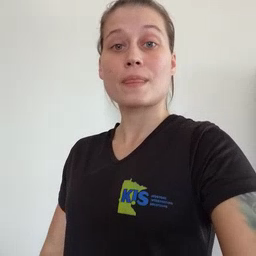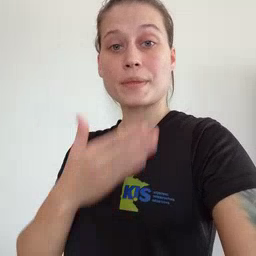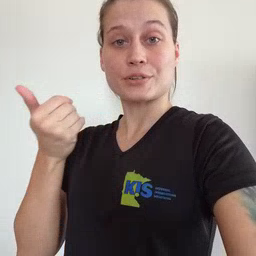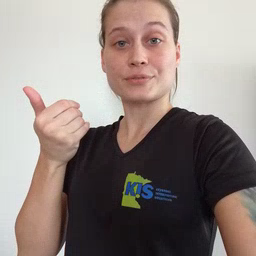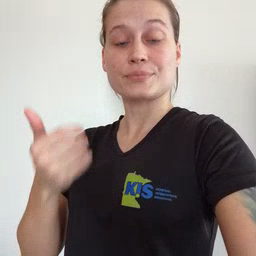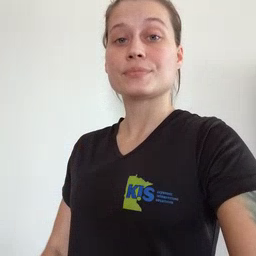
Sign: better